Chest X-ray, PA view. Patient: 57 years old, sex M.
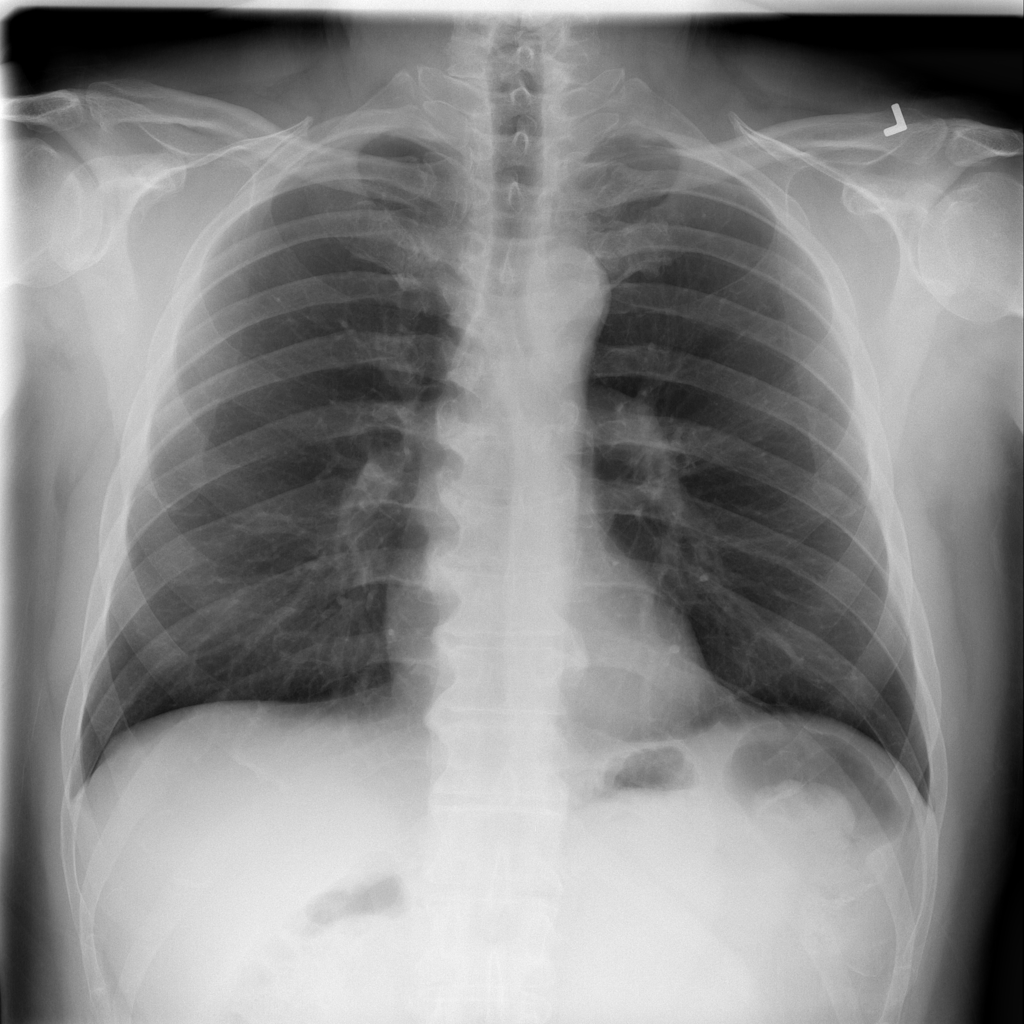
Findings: No Finding